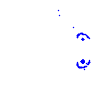
Particle: electron